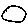
Label: moon